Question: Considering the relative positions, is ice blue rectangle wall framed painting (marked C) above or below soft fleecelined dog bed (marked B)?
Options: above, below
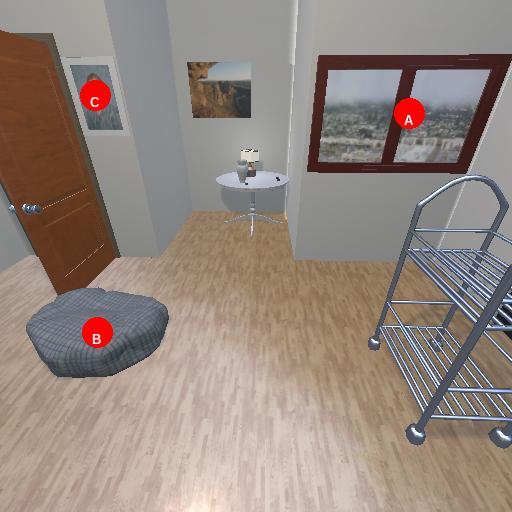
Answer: above